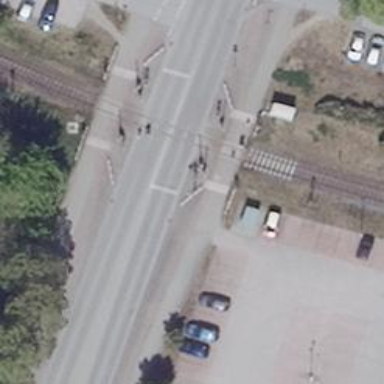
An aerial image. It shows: Tertiary road with cycle track alongside it.